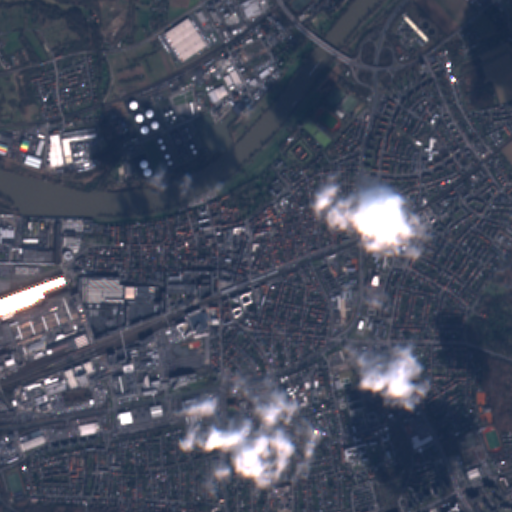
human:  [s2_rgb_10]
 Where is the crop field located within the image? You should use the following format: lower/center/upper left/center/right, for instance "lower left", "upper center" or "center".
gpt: The crop field is located in the upper of the image.
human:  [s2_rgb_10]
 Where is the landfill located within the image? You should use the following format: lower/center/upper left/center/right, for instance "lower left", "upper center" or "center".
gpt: The landfill is located in the upper left of the image.
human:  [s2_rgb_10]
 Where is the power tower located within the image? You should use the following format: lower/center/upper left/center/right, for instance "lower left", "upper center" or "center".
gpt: The power tower is located in the upper right of the image.
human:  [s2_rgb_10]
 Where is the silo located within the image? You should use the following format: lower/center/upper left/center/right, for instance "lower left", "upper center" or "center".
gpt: The silo is located in the upper right of the image.
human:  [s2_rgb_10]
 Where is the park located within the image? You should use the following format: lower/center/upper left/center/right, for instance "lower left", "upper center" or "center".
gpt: There is no park in the image.